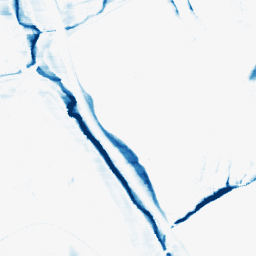
Category: morphological
Decomposition family: morphological_rect
Decomposition parameters: operation: closing
width: 20
height: 3
Upsampling method: bicubic_3x
Upsampling parameters: scale: 3
Upsampling scale: 3